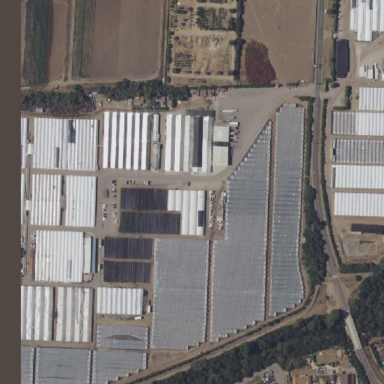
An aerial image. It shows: Plant nursery area.